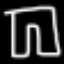
Label: pants